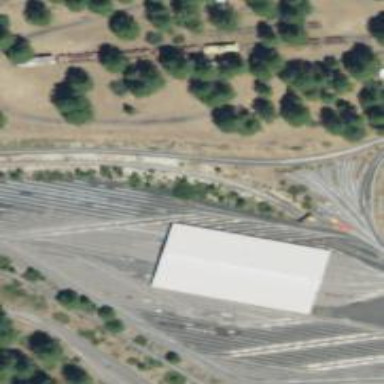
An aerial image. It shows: Miniature railway situated in yard.